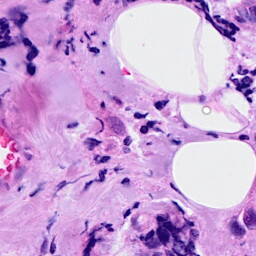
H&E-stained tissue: Breast